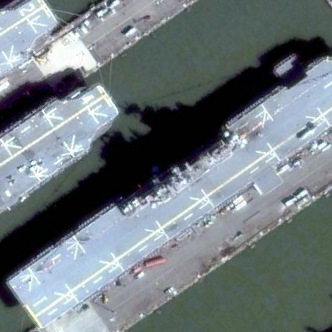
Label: Wasp-class_assault_ship